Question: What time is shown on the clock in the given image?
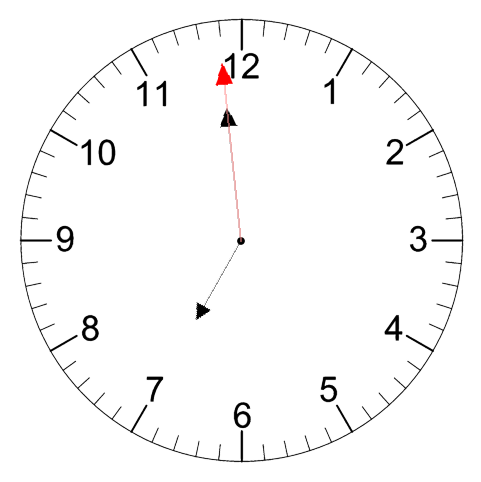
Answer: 06:58:59